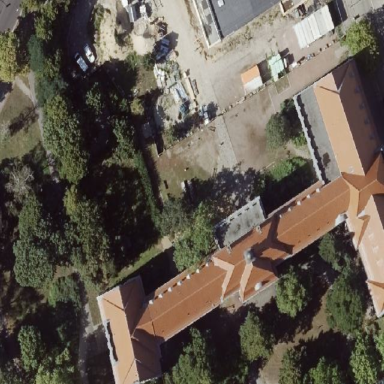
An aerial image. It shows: School building.